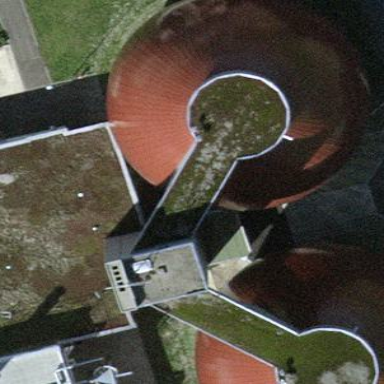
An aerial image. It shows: Gasometer building.